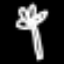
Label: palm tree